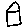
Label: house